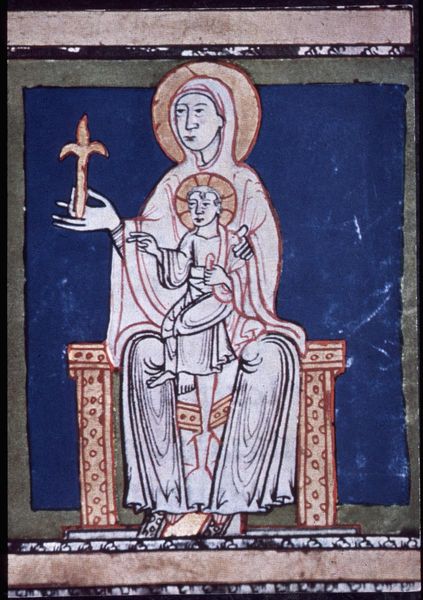
Titel: Sakramentar aus Maria Laach
Standort: Herkunftsort: Maria Laach (EU - D - RP)
Institution: Darmstadt, Hessische Landesbibliothek
Schlagwörter: blau, hand, weiß, sitzen, finger, frau, grau, kleid, mund, schwarz, stuhl, zeichnung, rot, schleier, tuch, malerei, richter, augen, rahmen, bild, kirche, gewand, gold, sitzend, kind, mutter, blatt, rechts, kopfbedeckung, füße, sitz, stab, linien, bank, thron, wandgemälde, schoß, buch, kreuz, religion, links, tron, lilie, heiligenschein, nimbus, christus, jesus, mittelalter, segen, segnen, fresko, heilig, maria, madonna, mutter gottes, miniatur, sohn, ikone, handschrift, zepter, jesuskind, buchmalerei, bananenschale, gemalde, stuhl sitzend, buchmaleie, ottonisvh, christus und maria